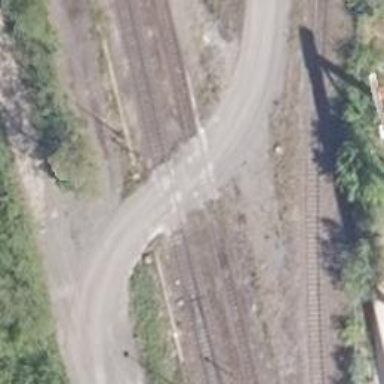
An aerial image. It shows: Level crossing along the railway.